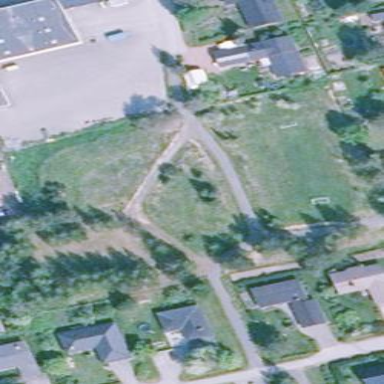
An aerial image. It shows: Park.